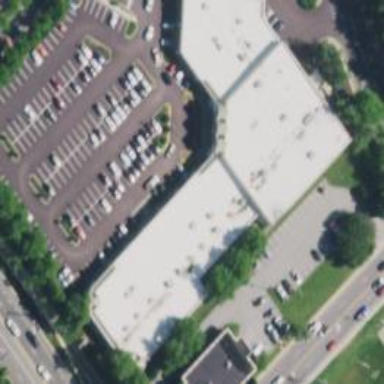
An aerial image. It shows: Pharmacy providing healthcare services.